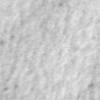
Label: no_change